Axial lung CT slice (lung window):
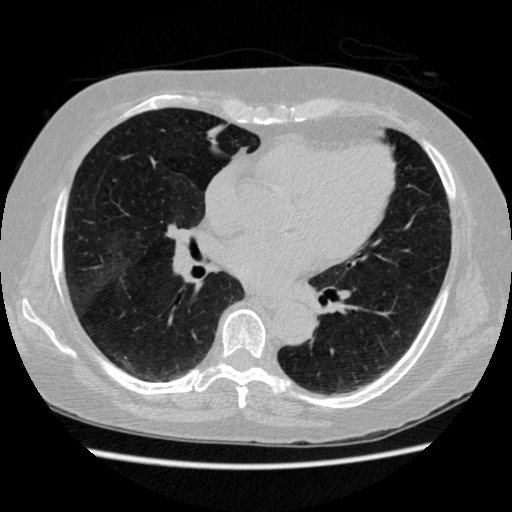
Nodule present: no